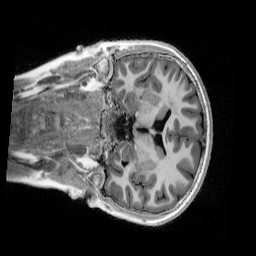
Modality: UNIT1_denoised
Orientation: coronal
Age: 13
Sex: female
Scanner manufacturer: siemens
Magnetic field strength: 3 T
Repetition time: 4 s
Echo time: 0.00303 s